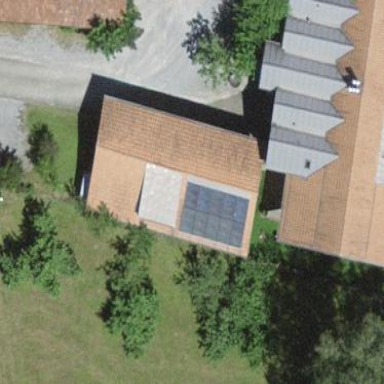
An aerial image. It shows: Rural barn.